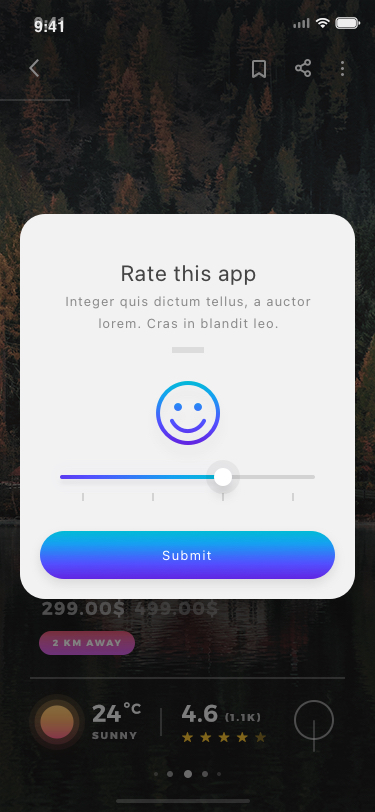
Text in this UI design:
Submit
Integer quis dictum tellus, a auctor lorem. Cras in blandit leo.
Rate this app
9:41